Question: I've got a TextView and it's getting a list in it.
'''
public class Home extends ListActivity {
ListView listView;
static final String[] Liste = {"a", "b", "c"};
@Override
public void onCreate(Bundle savedInstanceState) {
super.onCreate(savedInstanceState);
setTitle("CalcPlus");
listView = getListView();
//Own row layout
listView.setAdapter(new ArrayAdapter<String>(this,
R.layout.activity_home, R.id.text, Liste));
//listView.setOnItemClickListener(this);
}
@Override
public boolean onCreateOptionsMenu(Menu menu) {
getMenuInflater().inflate(R.menu.activity_home, menu);
return true;
}
'''
Now I want a small grey description of the list item, like here:

I read these tutorials: <URL> but I have to admit, I don't understand what they say.
Can someone explain how to use them? Do I have to remove my TextView/List I have now? Is there another way to make a little description, without using a custom ListView?
Here's my xml:
'''
<?xml version="1.0" encoding="utf-8"?>
<RelativeLayout xmlns:android="http://schemas.android.com/apk/res/android"
xmlns:tools="http://schemas.android.com/tools"
android:layout_width="match_parent"
android:layout_height="match_parent" >
<ListView android:id="@android:id/list"
android:layout_width="fill_parent"
android:layout_height="wrap_content"
android:divider="#b5b5b5"
android:dividerHeight="1dp"
android:listSelector="@drawable/list_selector" />
<TextView
android:id="@+id/text"
android:layout_width="wrap_content"
android:layout_height="wrap_content"
android:layout_centerHorizontal="true"
android:layout_centerVertical="true"
android:text=""
android:textAllCaps="false"
android:textSize="22dp"
android:textStyle="bold"
android:layout_marginBottom="50dp"
android:layout_marginTop="50dp"
android:layout_marginLeft="2dp"/>
'''
I don't really use the listview "list", just for testing purposes.
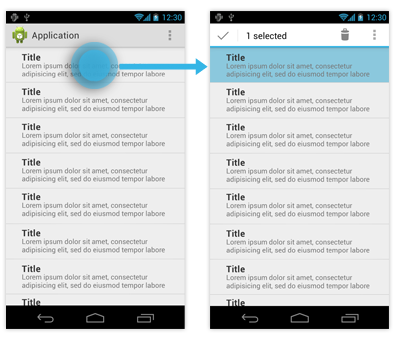
Answer: You need to understand that the following line
'''
listView.setAdapter(new ArrayAdapter<String>(this,
R.layout.activity_home, R.id.text, Liste));
'''
means that you want to use 'layout.activity_home.xml' for each item's view of your list.
So I don't see why there is a ListView inside it...
By default the ArrayAdapter uses one single text field per item. If you want a more complex item layout, you need to override the 'getView()' method of your adapter.
Here is the simplest solution I can think of:
In Home.java:
'''
public class Home extends ListActivity {
ListView listView;
static final String[] Liste = {"a", "b", "c"};
@Override
public void onCreate(Bundle savedInstanceState) {
super.onCreate(savedInstanceState);
setTitle("CalcPlus");
listView = getListView();
listView.setAdapter(new ArrayAdapter<String>(this, R.layout.list_item, R.id.text, Liste) {
@Override
public View getView(int position, View convertView, ViewGroup parent) {
View view = super.getView(position, convertView, parent);
String item = getItem(position);
TextView subTitleView = (TextView) view.findViewById(R.id.subtitle);
subTitleView.setText("Subtitle of " + item);
return view;
}
});
}
}
'''
And 'layout/list_item.xml':
'''
<?xml version="1.0" encoding="utf-8"?>
<LinearLayout xmlns:android="http://schemas.android.com/apk/res/android"
xmlns:tools="http://schemas.android.com/tools"
android:layout_width="match_parent"
android:layout_height="match_parent"
android:orientation="vertical"
android:padding="10dp" >
<TextView
android:id="@+id/text"
android:layout_width="wrap_content"
android:layout_height="wrap_content"
android:layout_centerHorizontal="true"
android:layout_centerVertical="true"
android:text=""
android:textAllCaps="false"
android:textSize="22dp"
android:textStyle="bold" />
<TextView
android:id="@+id/subtitle"
android:layout_width="wrap_content"
android:layout_height="wrap_content"
android:layout_centerHorizontal="true"
android:layout_centerVertical="true"
android:text=""
android:textAllCaps="false"
android:textSize="16dp"
android:textStyle="normal" />
</LinearLayout>
'''